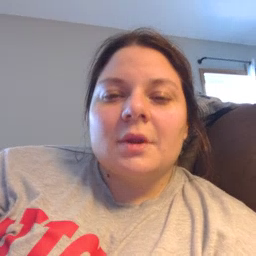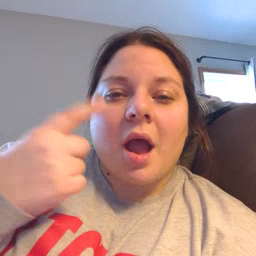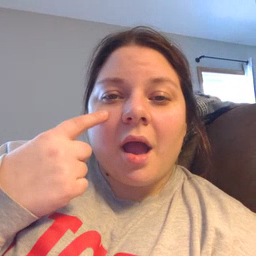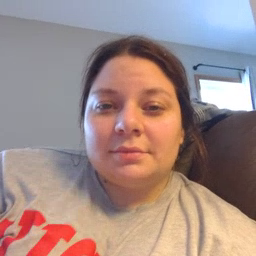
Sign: eye